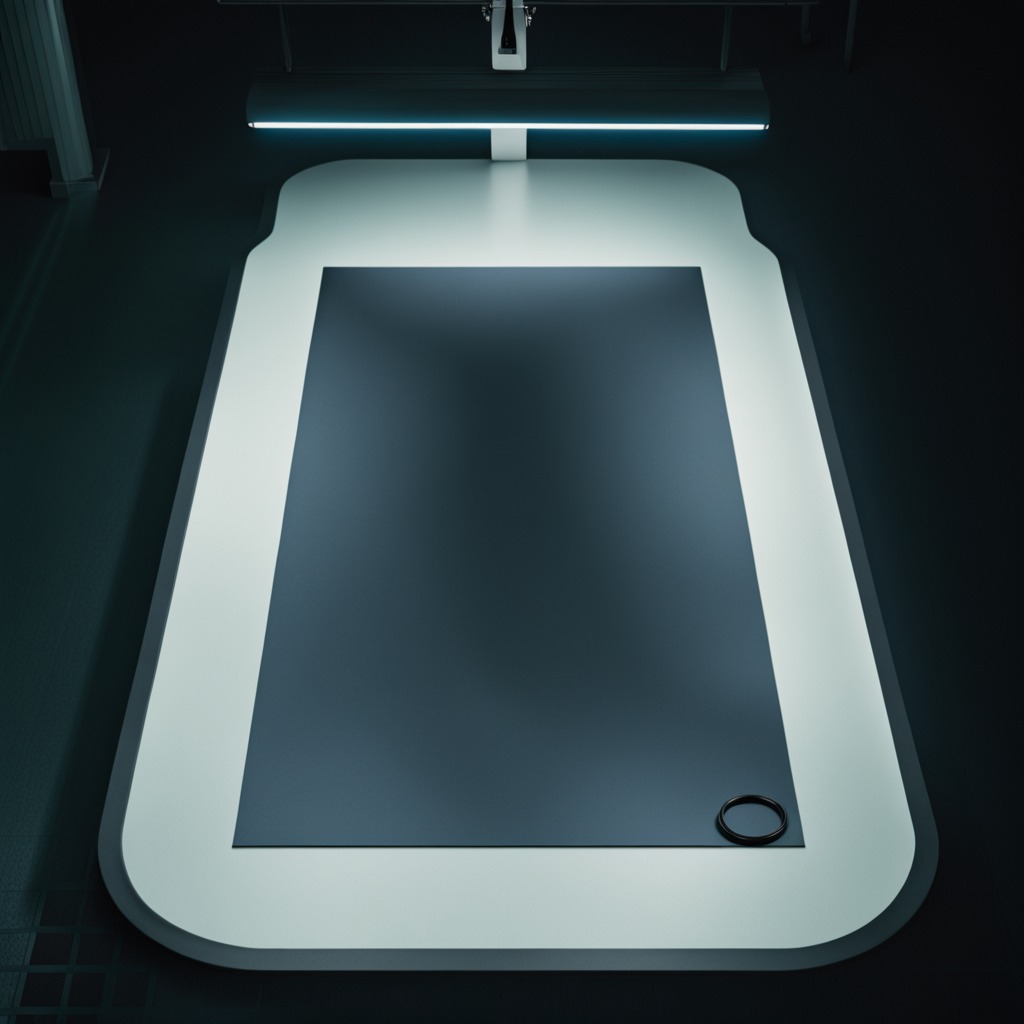
A rubber O-ring is lying on a clean empty table in a railway signal maintenance room lit by harsh overhead fluorescents.